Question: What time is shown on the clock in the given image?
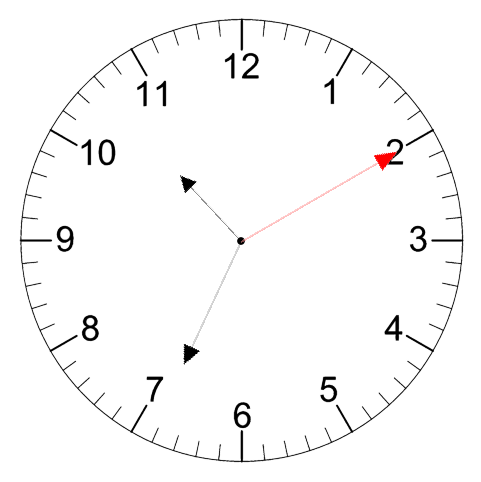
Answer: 10:34:10